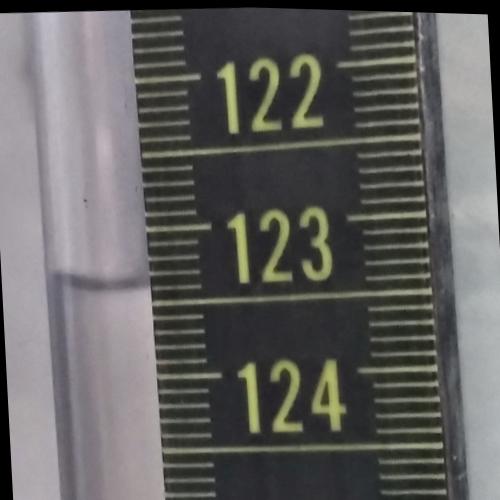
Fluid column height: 123.4 cm